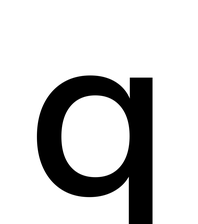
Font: InstrumentSans_Medium